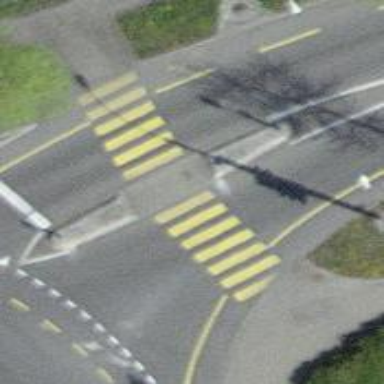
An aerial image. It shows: Crossing road.